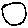
Label: circle